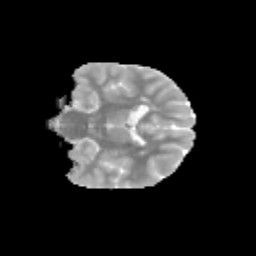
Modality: MD
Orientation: coronal
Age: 13
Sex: female
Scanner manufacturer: siemens
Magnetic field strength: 3 T
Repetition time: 3.8 s
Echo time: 0.07 s